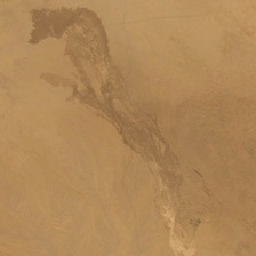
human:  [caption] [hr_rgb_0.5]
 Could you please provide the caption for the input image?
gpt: There was a path similar to an animal in the dark yellow desert.

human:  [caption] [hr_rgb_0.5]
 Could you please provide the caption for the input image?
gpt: There was an animal like road in a dark yellow desert

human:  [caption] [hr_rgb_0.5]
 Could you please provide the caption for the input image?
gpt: Animals in the yellow desert

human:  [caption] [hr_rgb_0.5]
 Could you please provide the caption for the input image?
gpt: There is an animal trail in the dark yellow desert

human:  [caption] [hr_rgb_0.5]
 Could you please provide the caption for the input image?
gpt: There was an animal trail in the dark yellow desert